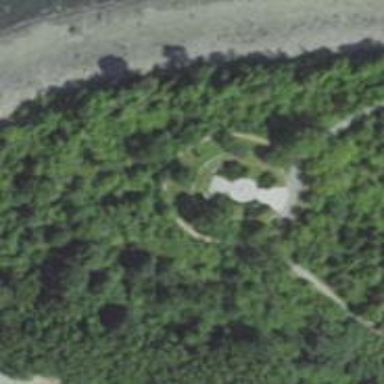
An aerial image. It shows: Historic memorial.